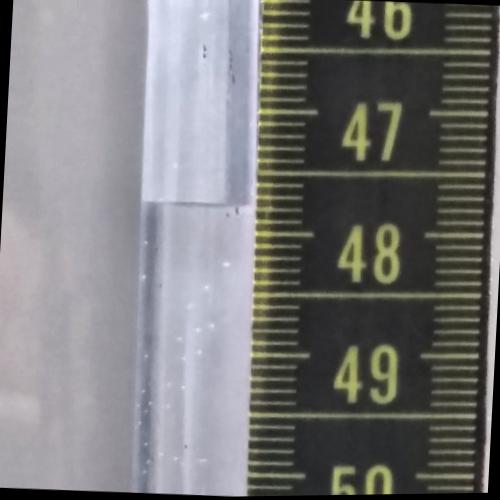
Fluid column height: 47.8 cm